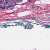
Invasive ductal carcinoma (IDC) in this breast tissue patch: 0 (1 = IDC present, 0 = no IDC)